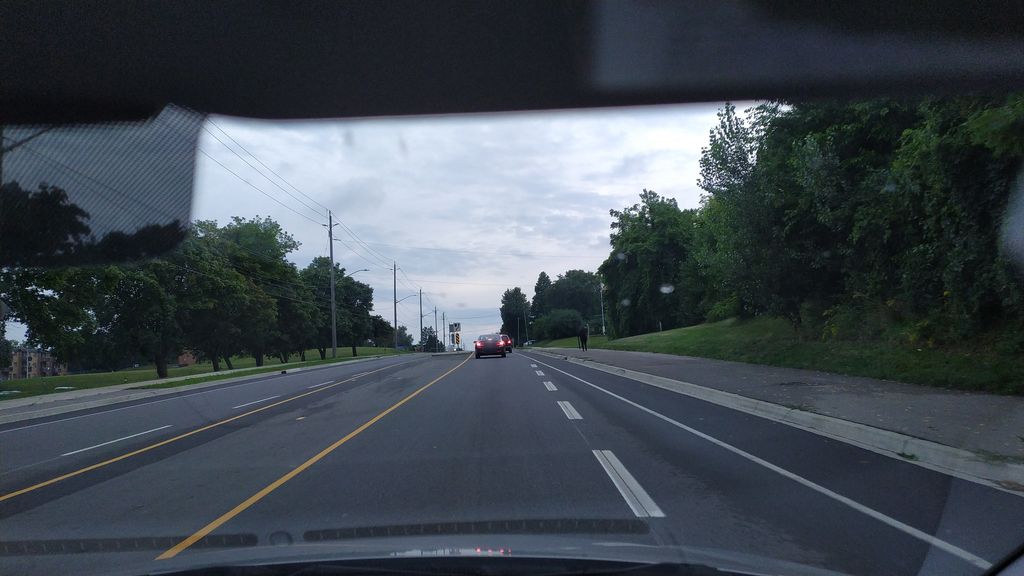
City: kitchener-waterloo